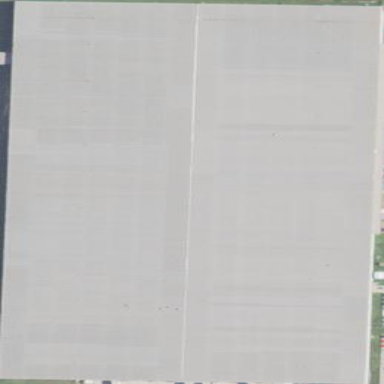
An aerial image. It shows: Warehouse.